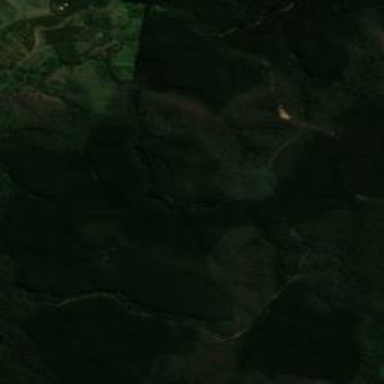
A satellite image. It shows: Plantation of trees.